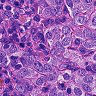
Metastatic tissue present: yes